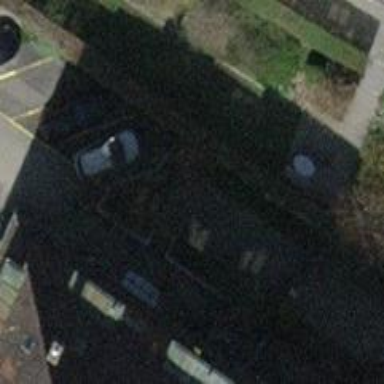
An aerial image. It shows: Car-sharing service available at this location.